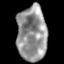
Tissue: lung
Cell type: Epithelial cells
Senescence score: 0.1965
Nuclear area (px): 1603
Mean DAPI intensity: 147.541